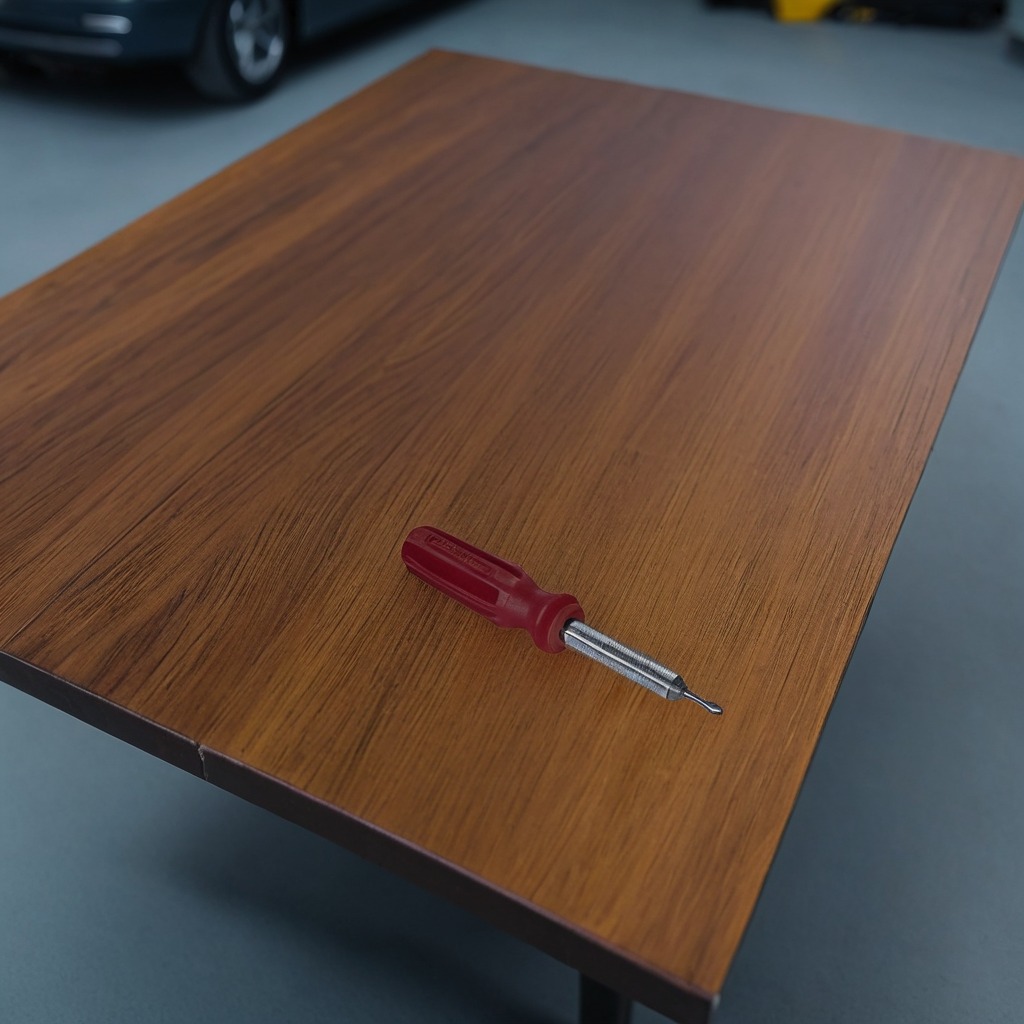
A screwdriver lying on a table with faint burn marks in a small garage at twilight